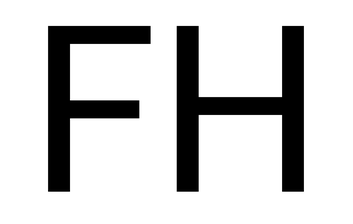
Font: Roboto_Regular